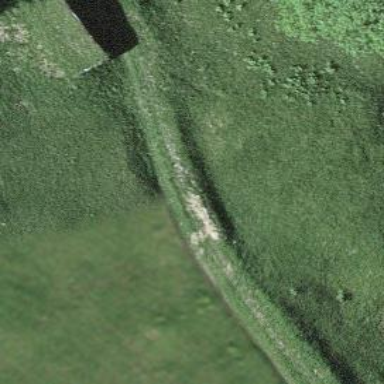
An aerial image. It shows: Track with very rough surface.